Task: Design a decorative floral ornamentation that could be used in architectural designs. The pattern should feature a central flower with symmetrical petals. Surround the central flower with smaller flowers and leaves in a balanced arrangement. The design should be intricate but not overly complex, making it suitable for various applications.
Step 1816:
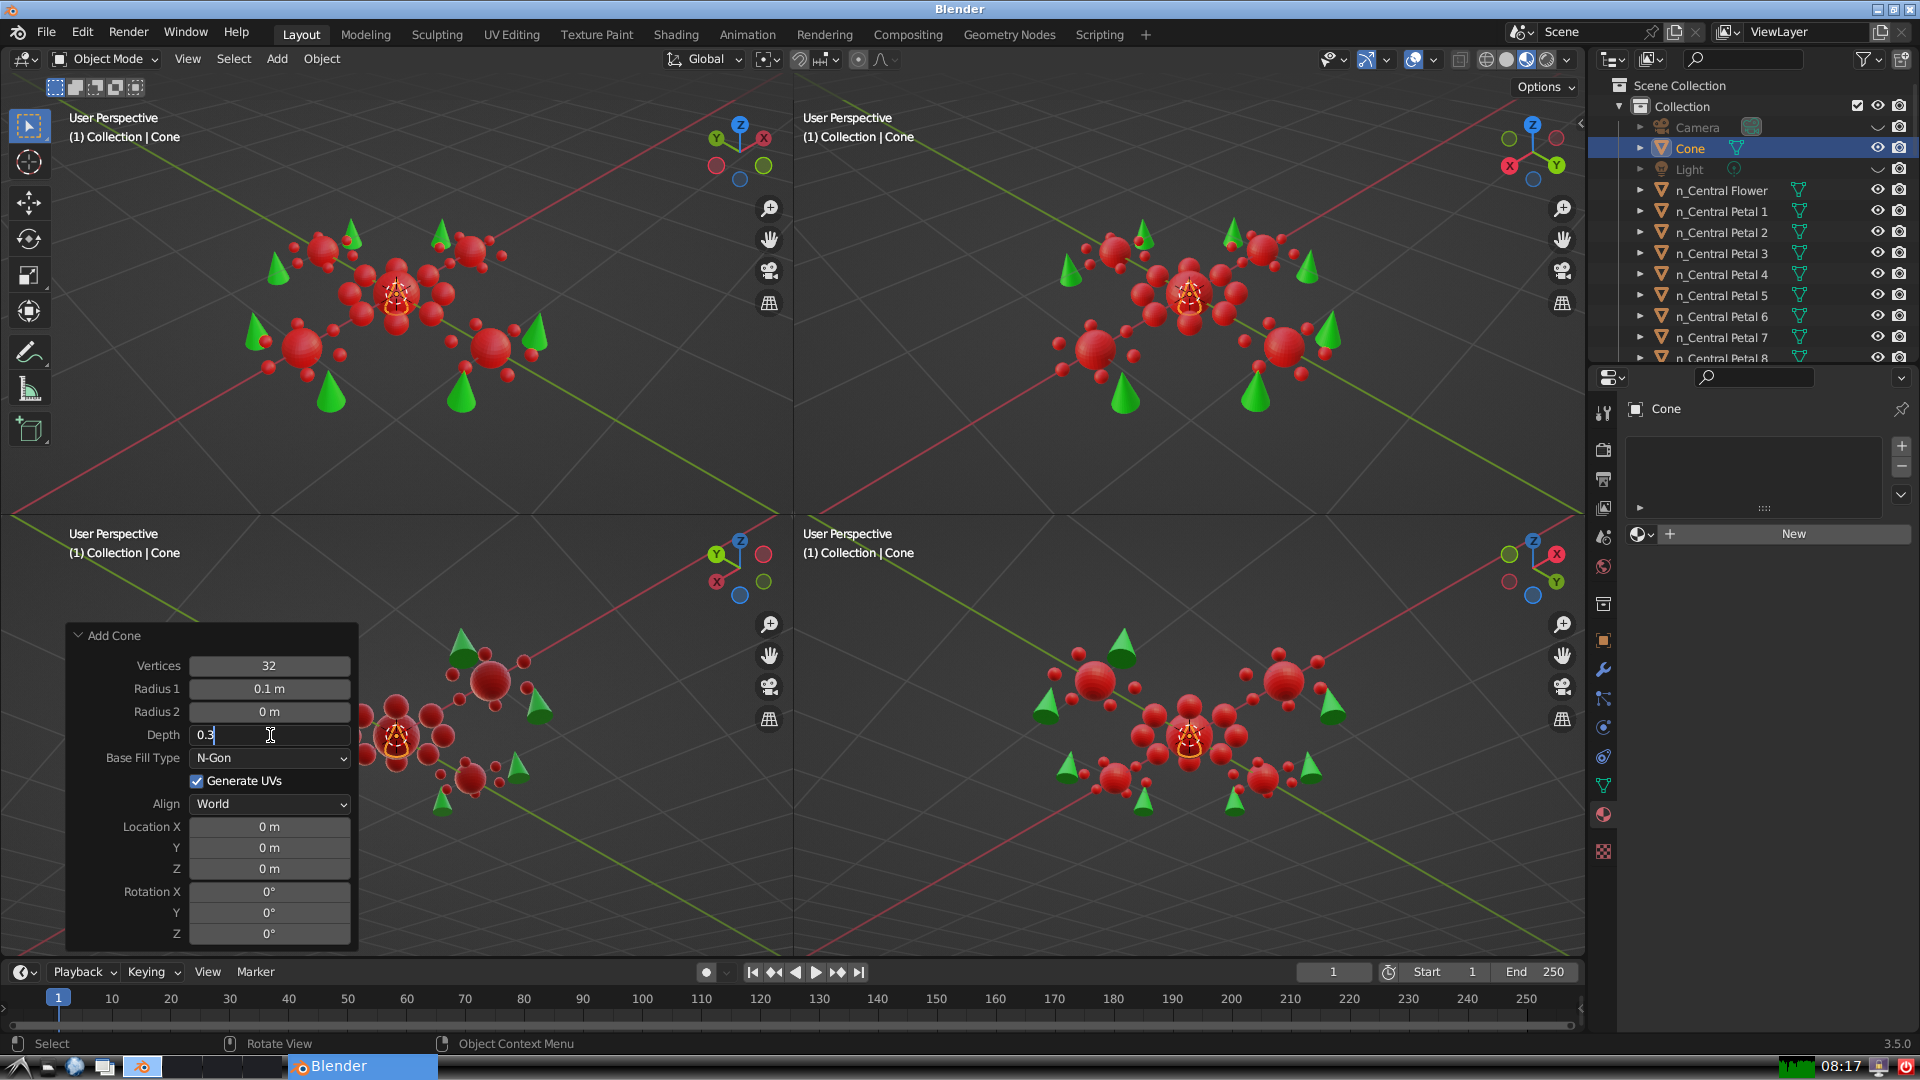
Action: {"key_press": ['Return']}